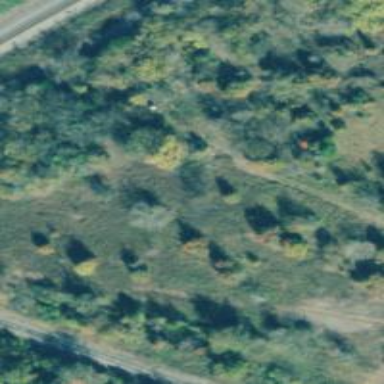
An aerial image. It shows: Abandoned railway yard.